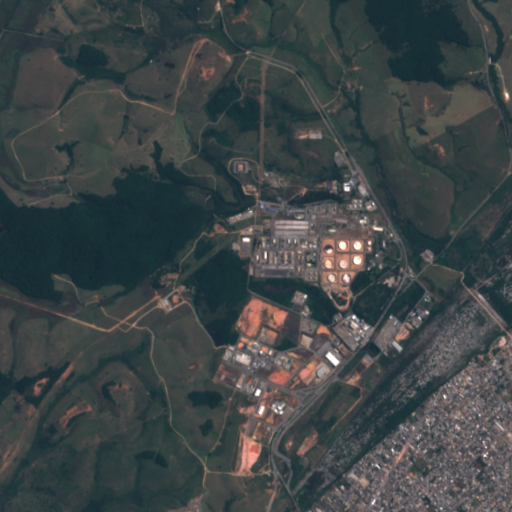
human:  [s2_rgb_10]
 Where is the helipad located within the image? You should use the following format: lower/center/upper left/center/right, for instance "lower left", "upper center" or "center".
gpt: The helipad is located in the center right of the image.
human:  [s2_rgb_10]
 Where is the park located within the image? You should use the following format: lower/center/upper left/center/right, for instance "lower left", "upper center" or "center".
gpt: The park is located in the lower right of the image.
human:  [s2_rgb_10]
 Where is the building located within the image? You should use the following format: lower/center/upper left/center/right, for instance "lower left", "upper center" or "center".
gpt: There is no building in the image.